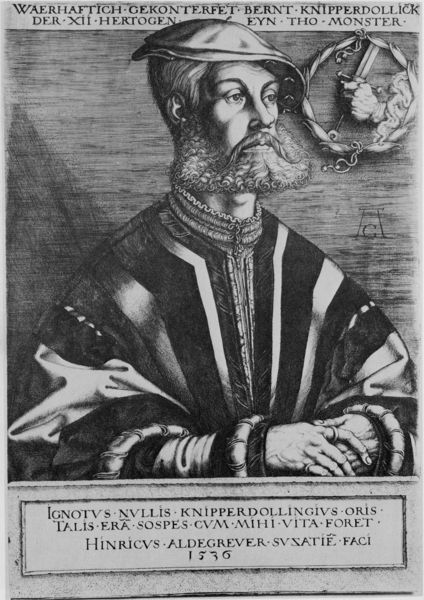
Titel: Bildnis des Bernhard Knipperdolling
Künstler: Heinrich Aldegrever
Institution: (Seriendruck)
Schlagwörter: hand, himmel, mann, schatten, umhang, weiß, finger, grau, haar, hintergrund, hut, licht, mund, nase, ohr, profil, schwarz, stirn, symbol, zeichnung, blick, haube, muster, alt, bart, hemd, kappe, mütze, schnurrbart, augen, falten, kleidung, kragen, mensch, rahmen, vollbart, bildnis, herr, hände, portrait, porträt, signatur, auge, gewand, haare, mantel, person, brustbild, lippen, kreis, schrift, grafik, graphik, tafel, gefaltet, kartusche, inschrift, brauen, glanz, gestreift, streifen, deutsch, wange, jahreszahl, ring, lider, name, medaillon, ringe, druck, schwarzweiss, initialen, schraffur, radierung, stich, titel, dreiviertel, schwert, text, faust, überschrift, kranz, krause, münster, wissenschaftler, wappen, verschränkt, barett, wangenknochen, halbprofil, wams, adern, zeilen, dürer, emblem, kupferstich, druch, latein, lateinisch, heinrich, albrecht, albrecht dürer, kupferstick, aldegrever, fasut, heinrich aldegrever, ignatius, inschriftentafel, knipperdollinger, portträt, reformationsgrapfik, tabula, tabula ansata, 1536, schlitzmode